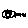
Label: smiley face